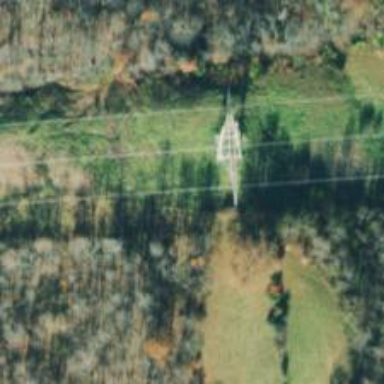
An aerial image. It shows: Lattice structure tower used for power transmission.